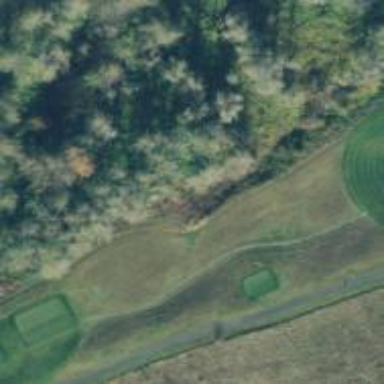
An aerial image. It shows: Serene golf path.